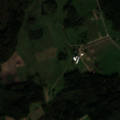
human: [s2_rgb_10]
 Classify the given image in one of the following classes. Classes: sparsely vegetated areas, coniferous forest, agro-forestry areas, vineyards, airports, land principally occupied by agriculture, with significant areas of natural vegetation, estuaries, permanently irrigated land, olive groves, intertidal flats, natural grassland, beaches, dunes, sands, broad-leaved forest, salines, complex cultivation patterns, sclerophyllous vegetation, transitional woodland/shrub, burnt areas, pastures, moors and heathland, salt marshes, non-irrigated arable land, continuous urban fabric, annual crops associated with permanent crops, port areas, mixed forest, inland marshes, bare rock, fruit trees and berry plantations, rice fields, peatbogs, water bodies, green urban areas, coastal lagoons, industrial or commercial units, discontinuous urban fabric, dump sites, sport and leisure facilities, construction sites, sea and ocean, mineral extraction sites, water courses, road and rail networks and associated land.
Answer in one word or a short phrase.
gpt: pastures, complex cultivation patterns, land principally occupied by agriculture, with significant areas of natural vegetation, mixed forest, transitional woodland/shrub